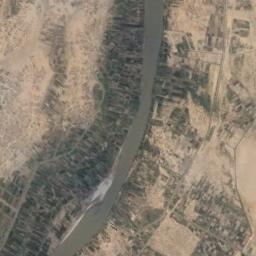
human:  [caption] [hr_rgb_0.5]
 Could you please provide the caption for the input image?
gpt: The yellow river goes through the wasteland and some residential areas are next to the river .

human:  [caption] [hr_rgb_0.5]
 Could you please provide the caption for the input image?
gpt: There are many trees on either side of the river .

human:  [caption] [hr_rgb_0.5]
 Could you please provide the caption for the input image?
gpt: The river goes through bare and green farmland .

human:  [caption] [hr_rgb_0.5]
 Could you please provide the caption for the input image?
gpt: A curved light green river with green and brown fields on both sides of the bank and a yellow desert on the far side .

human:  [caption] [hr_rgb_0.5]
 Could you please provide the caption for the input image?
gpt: There are some greenlands and yellow barelands around the river .